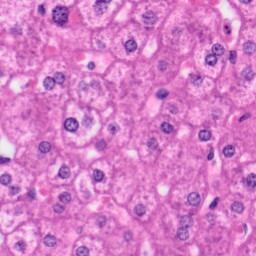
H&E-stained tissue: Liver